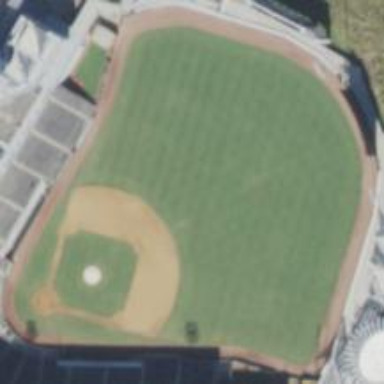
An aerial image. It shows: Baseball pitch for leisure land.